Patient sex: M
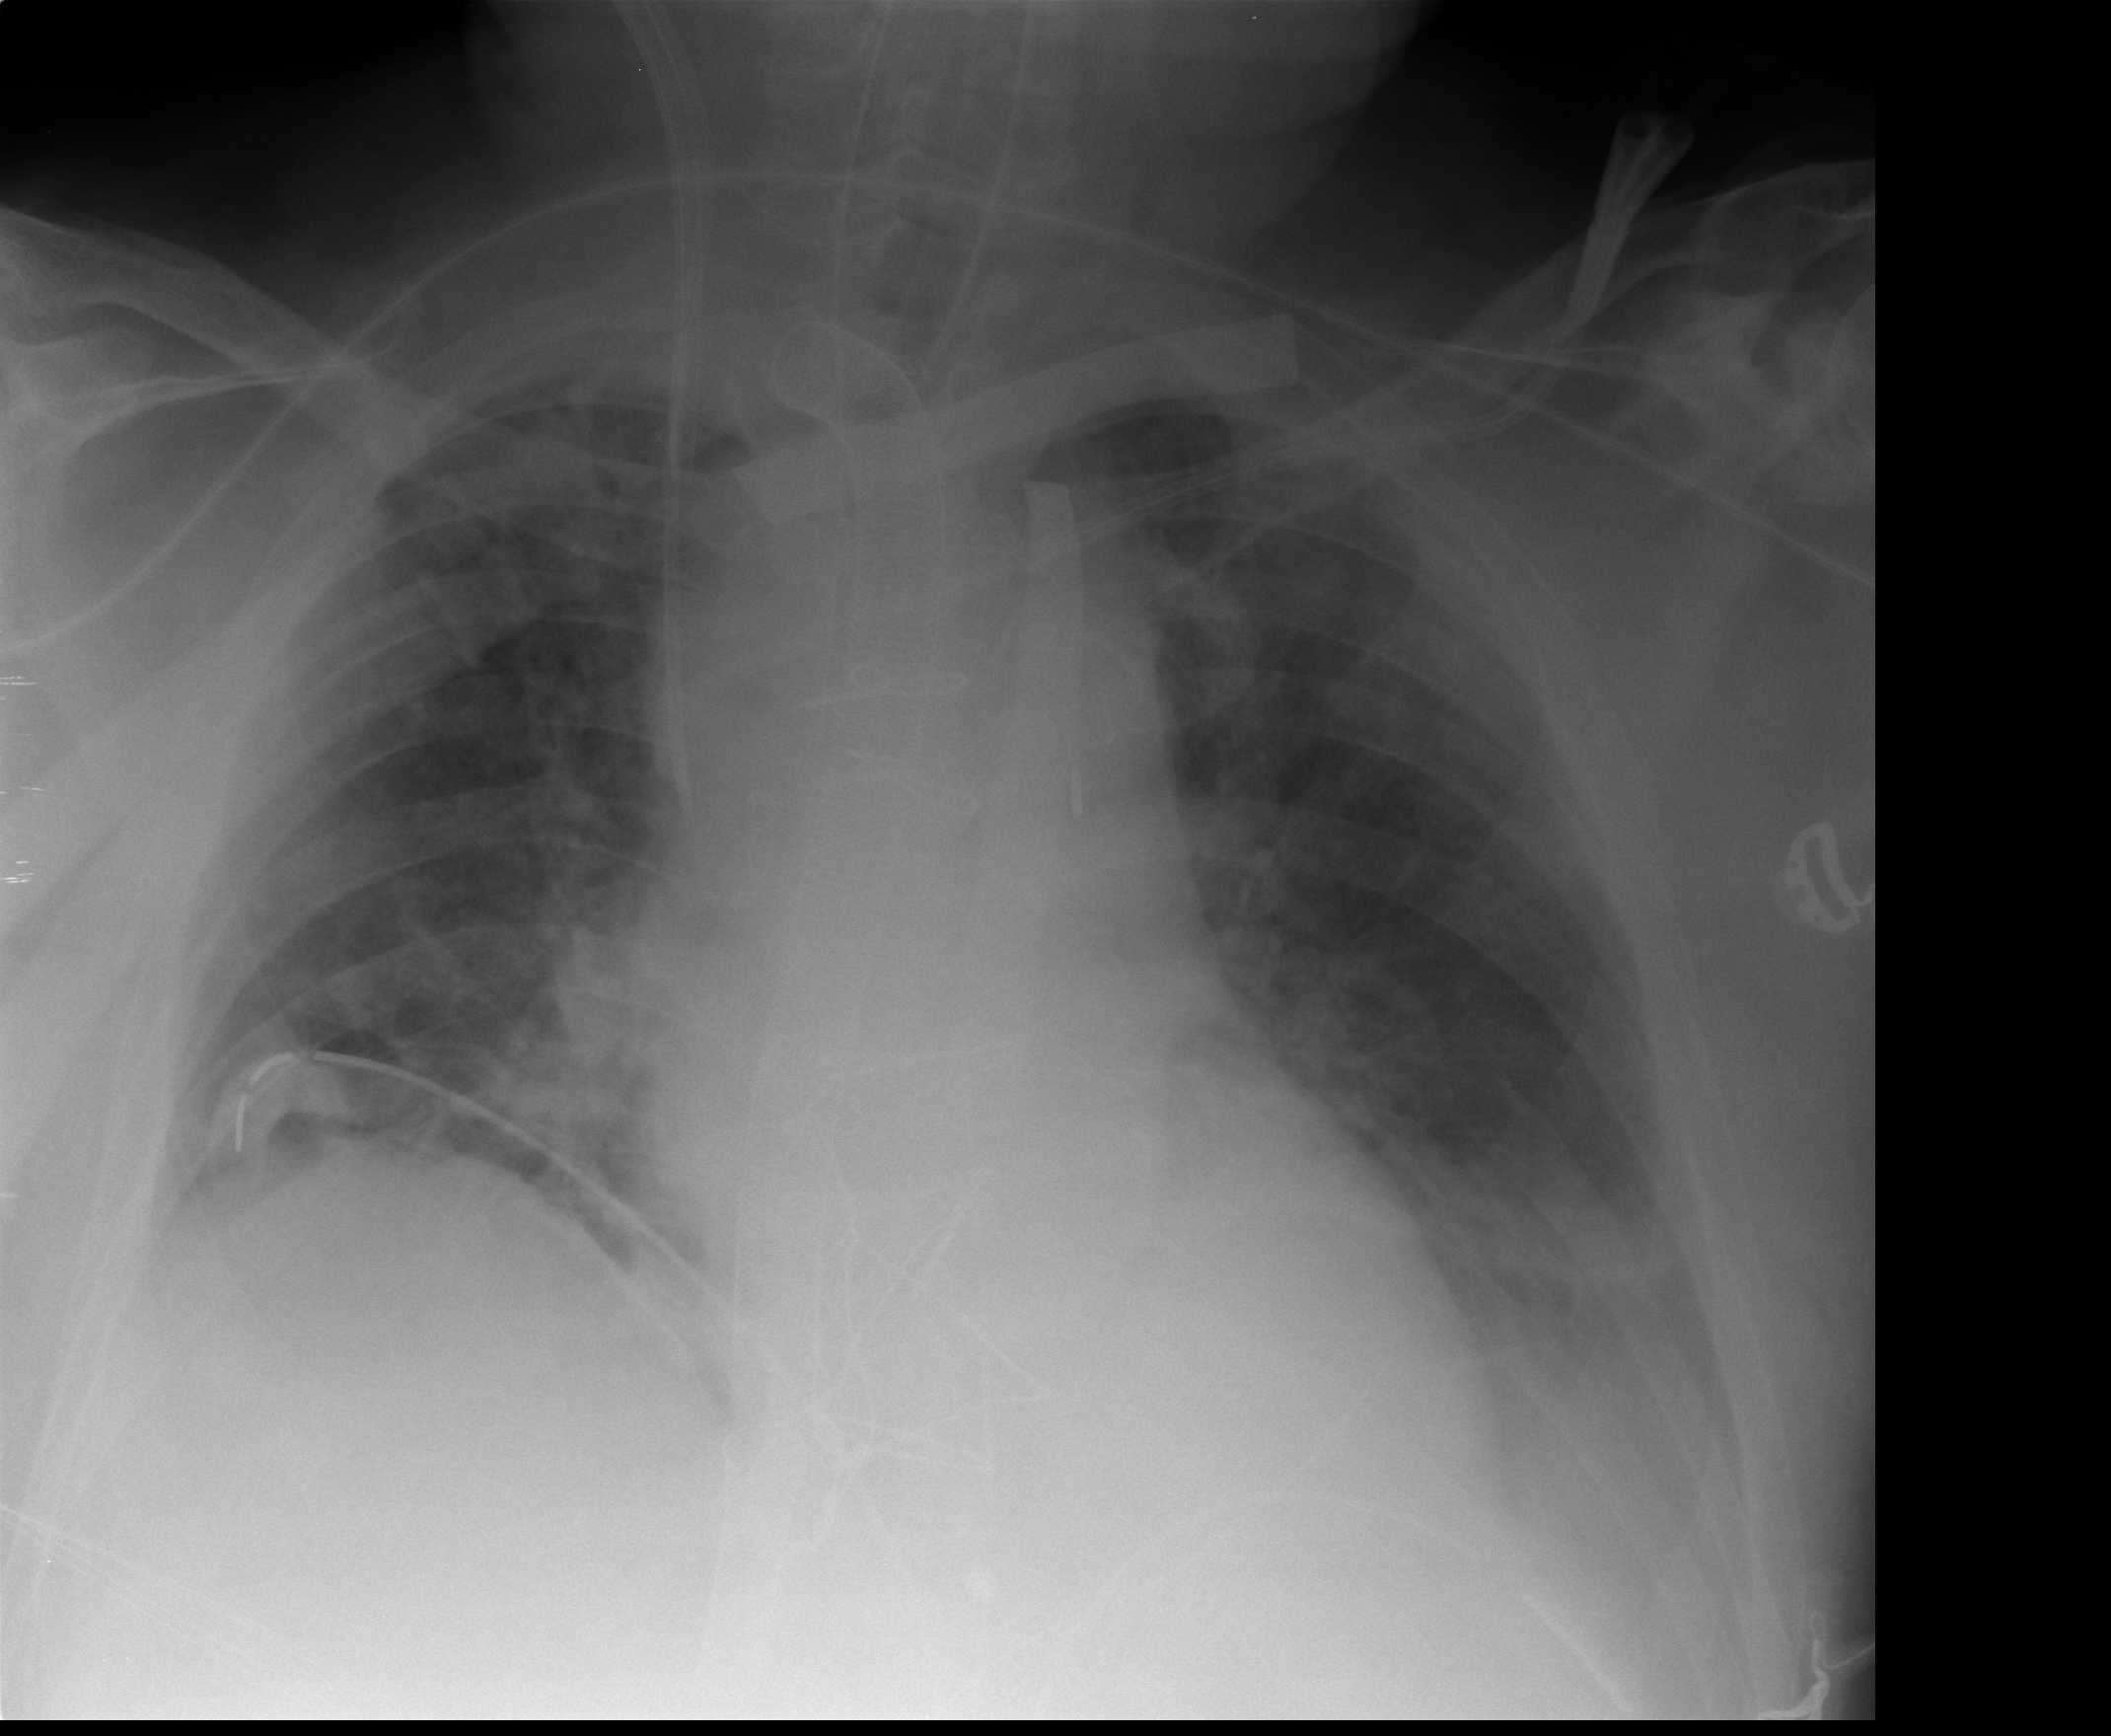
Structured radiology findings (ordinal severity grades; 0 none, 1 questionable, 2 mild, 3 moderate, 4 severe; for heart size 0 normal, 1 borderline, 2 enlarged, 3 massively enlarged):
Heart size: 2
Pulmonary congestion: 2
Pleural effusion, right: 0
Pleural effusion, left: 2
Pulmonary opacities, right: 0
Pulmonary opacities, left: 2
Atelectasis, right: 1
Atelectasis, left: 2